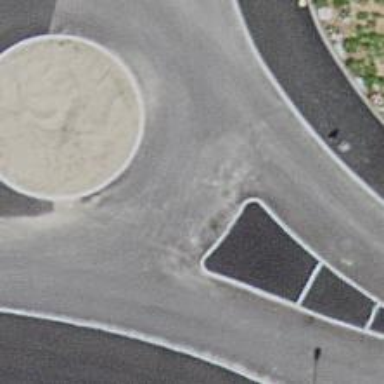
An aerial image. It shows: Unclassified road that forms roundabout at the junction.